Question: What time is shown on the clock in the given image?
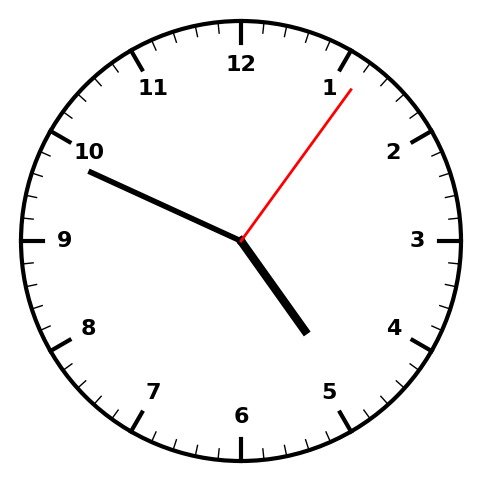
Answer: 04:49:06